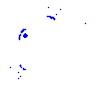
Particle: pion